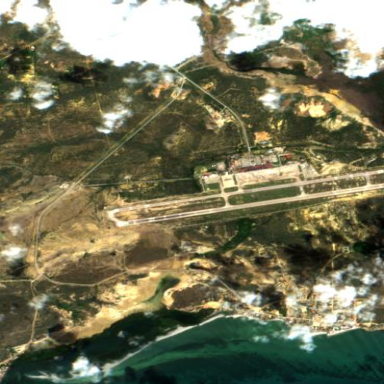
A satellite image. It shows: International public aerodrome.